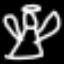
Label: angel